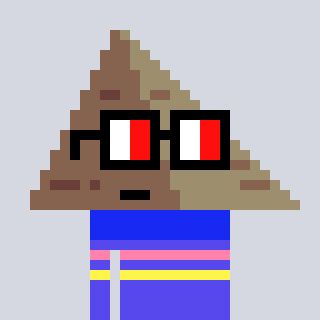
a pixel art character with square glasses with black frames and red eyes, a pyramid-shaped head and a computerblue-colored body on a cool background